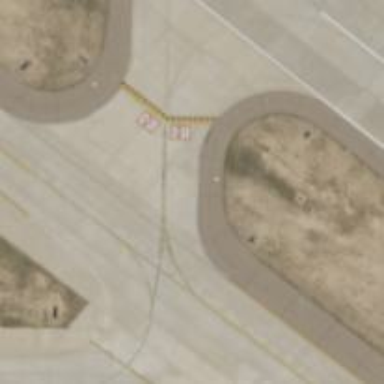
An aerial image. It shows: View of taxiway at the airport.